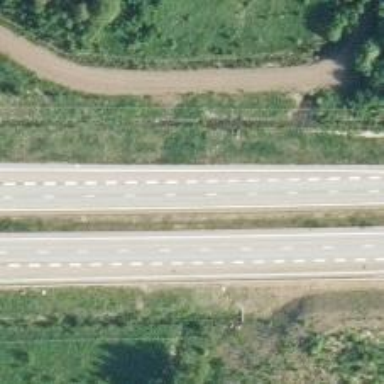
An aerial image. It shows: Motorway junction.